Question: this is the heatmap of the question. Each task can only be assigned to one person, and each person can only be assigned one task. How to allocate to maximize total profit? (all profits are multiples of ten), and output the maximum profit.
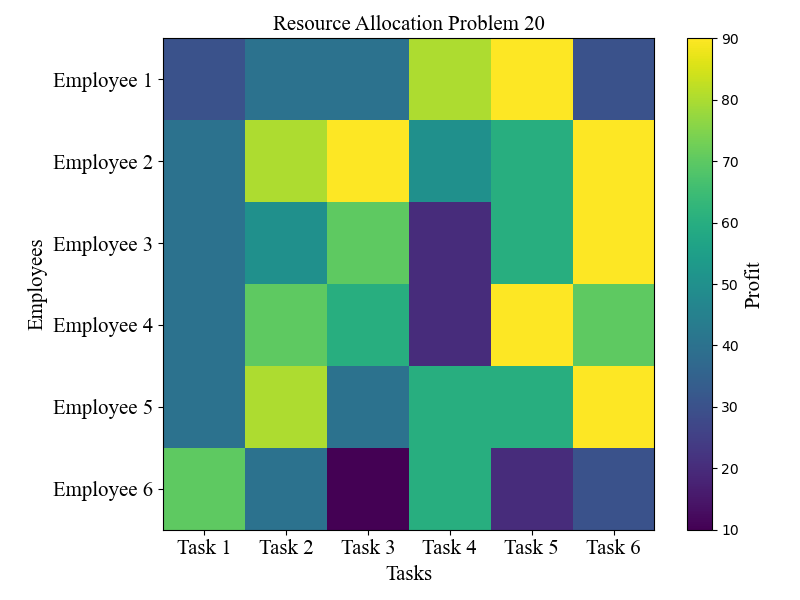
Answer: 500